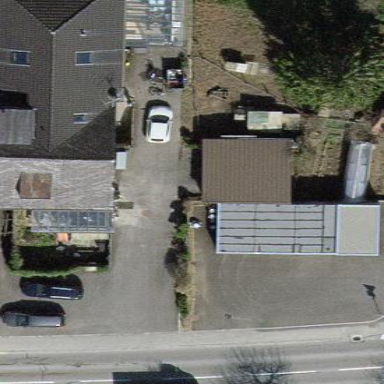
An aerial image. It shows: Group of garages.